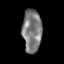
Tissue: skin
Cell type: Epithelial cells
Senescence score: 0.2328
Nuclear area (px): 808
Mean DAPI intensity: 124.504